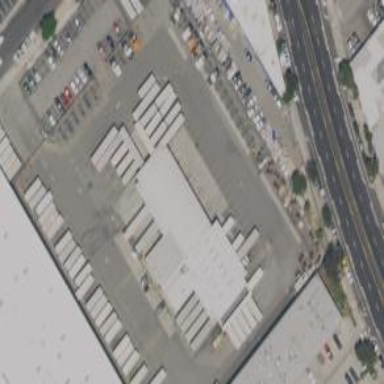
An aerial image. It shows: Industrial building.